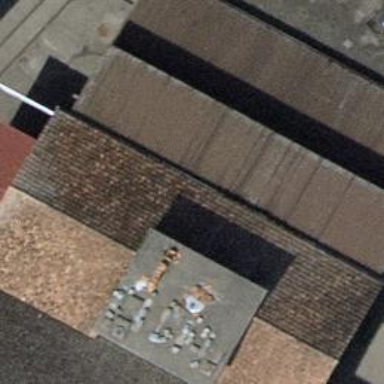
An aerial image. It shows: Industrial building.